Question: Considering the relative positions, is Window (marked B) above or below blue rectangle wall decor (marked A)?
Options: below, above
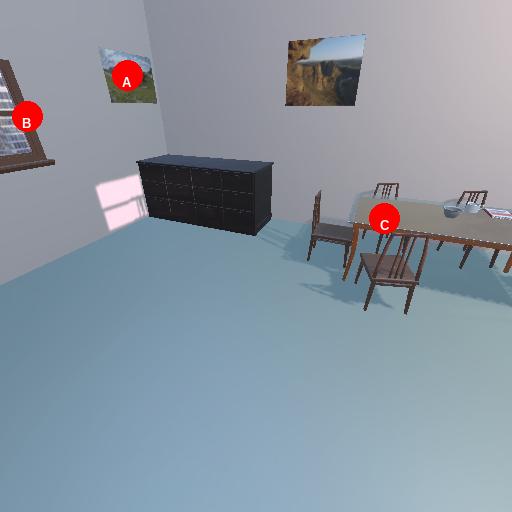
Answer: below